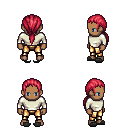
a pixel art fantasy rpg character, male body template, human, dark skin, white long-sleeve shirt, gold greaves, ruby red ponytail hairstyle, gray slippers, four views (front, back, left, right), 2x2 character sprite sheet, small pixel art, hard edges, no anti-aliasing